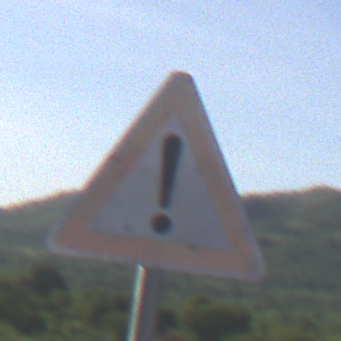
Verkehrszeichen: Gefahrenstelle
Umgebung: Outdoor, RoadRail
Tageszeit: MorningAfternoon
Wetter: PartlyCloudy
Licht: Natural
Jahreszeit: NotSpecified
Kontrast: HighContrast